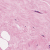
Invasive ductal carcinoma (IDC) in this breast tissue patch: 0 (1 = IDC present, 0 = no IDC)